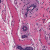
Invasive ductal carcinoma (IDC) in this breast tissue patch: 0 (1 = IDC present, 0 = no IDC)